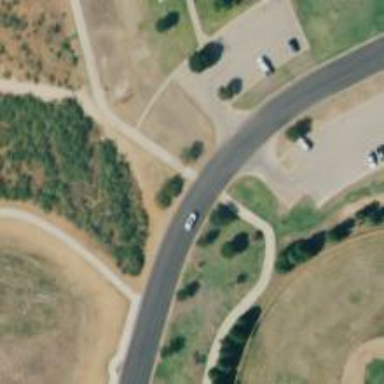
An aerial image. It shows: Footway.